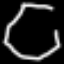
Label: octagon